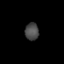
Tissue: prostate
Cell type: Fibroblasts
Senescence score: 0.7249
Nuclear area (px): 234
Mean DAPI intensity: 72.821